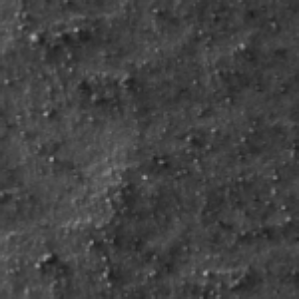
Label: frost